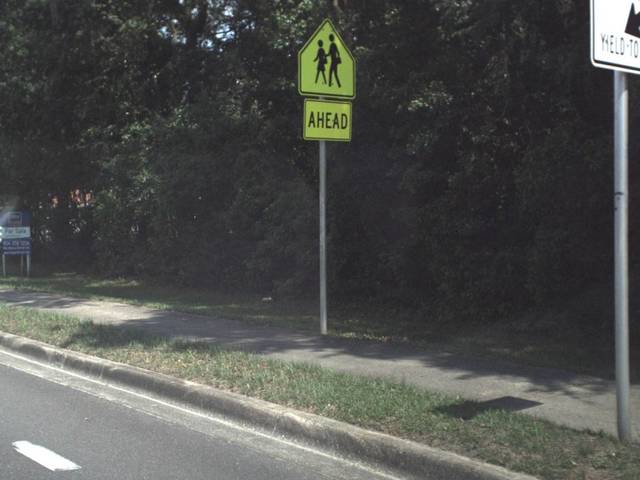
Region: United States
Coordinates: 30.281, -82.134